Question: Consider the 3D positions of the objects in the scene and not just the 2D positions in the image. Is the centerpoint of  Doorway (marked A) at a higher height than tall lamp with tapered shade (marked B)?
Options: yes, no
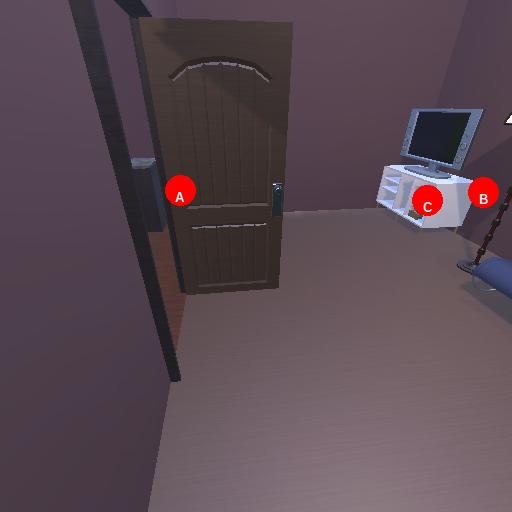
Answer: yes